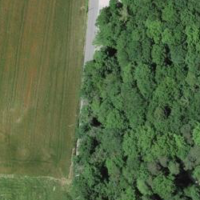
EUNIS habitat code: 52
Species observed at this site:
Certhia brachydactyla
Corvus corone
Cyanistes caeruleus
Turdus philomelos
Emberiza citrinella
Troglodytes troglodytes
Dendrocopos major
Turdus viscivorus
Fringilla coelebs
Turdus merula
Columba palumbus
Phylloscopus collybita
Parus major
Erithacus rubecula
Dryocopus martius
Milvus milvus
Certhia familiaris
Sitta europaea
Garrulus glandarius
Picus viridis
Accipiter nisus